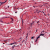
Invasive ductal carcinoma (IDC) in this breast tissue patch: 0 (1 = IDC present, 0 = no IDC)